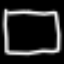
Label: square